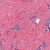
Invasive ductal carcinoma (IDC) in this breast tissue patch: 0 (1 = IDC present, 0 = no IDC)